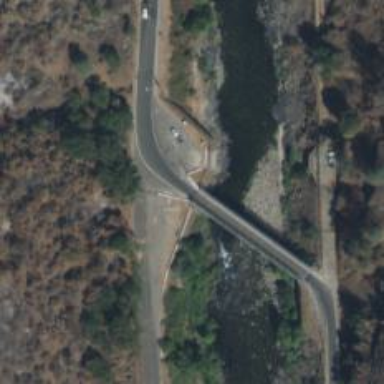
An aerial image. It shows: Primary highway crossing over bridge.